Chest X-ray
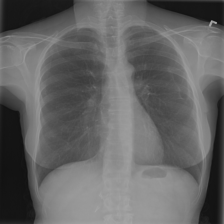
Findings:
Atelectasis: negative
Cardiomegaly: negative
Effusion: negative
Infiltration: negative
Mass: negative
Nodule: negative
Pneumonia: negative
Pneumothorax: positive
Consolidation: negative
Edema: negative
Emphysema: negative
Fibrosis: negative
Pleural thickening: negative
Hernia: negative